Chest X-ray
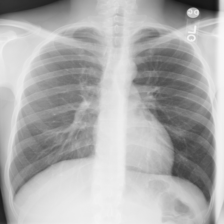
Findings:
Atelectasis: negative
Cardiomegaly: negative
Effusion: negative
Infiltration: negative
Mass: negative
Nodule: negative
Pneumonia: negative
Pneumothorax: negative
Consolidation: negative
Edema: negative
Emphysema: negative
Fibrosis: negative
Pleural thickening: negative
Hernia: negative